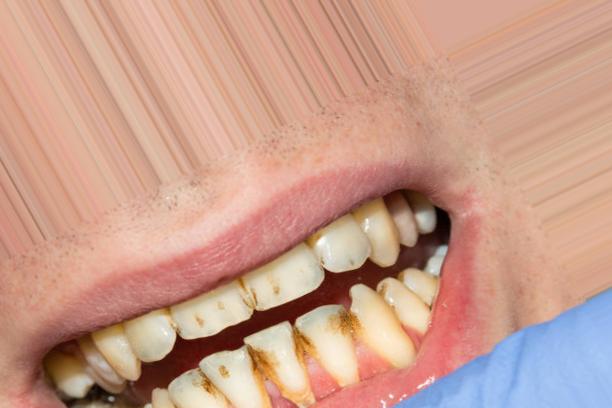
Condition: Caries